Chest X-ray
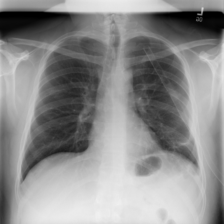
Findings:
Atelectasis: negative
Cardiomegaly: negative
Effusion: negative
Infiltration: negative
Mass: negative
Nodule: negative
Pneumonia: negative
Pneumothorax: positive
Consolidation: negative
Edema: negative
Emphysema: negative
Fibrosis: negative
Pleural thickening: negative
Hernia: negative